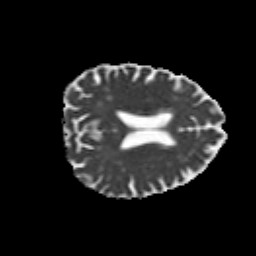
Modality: MD
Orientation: axial
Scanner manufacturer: siemens
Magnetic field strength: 3 T
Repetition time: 6.8 s
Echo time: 0.093 s